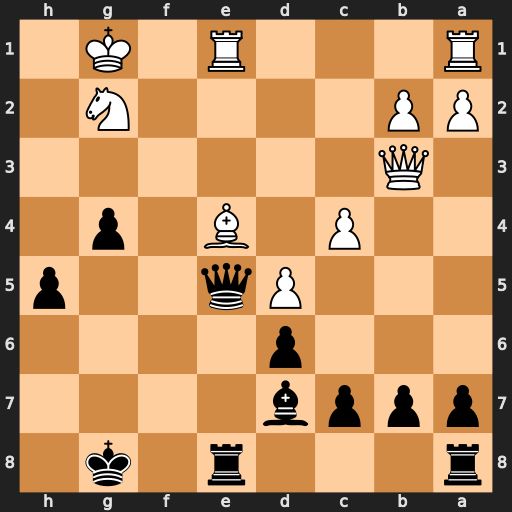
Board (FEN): r3r1k1/pppb4/3p4/3Pq2p/2P1B1p1/1Q6/PP4N1/R3R1K1
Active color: b
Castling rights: -
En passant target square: -
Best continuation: Qd4+ Qe3 Rxe4 Qxd4 Rxd4